Field crop: tomato
Growth stage: 2
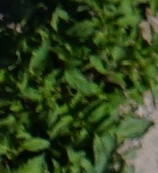
Species: tomato